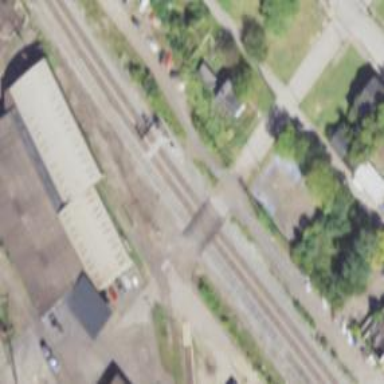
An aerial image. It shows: Railway level crossing.